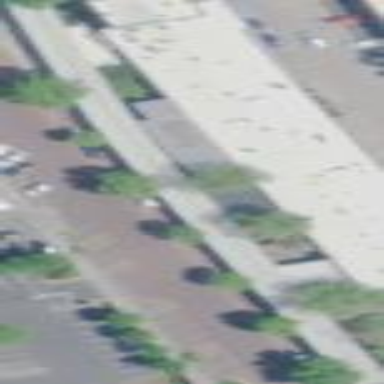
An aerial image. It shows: View of roof of building.